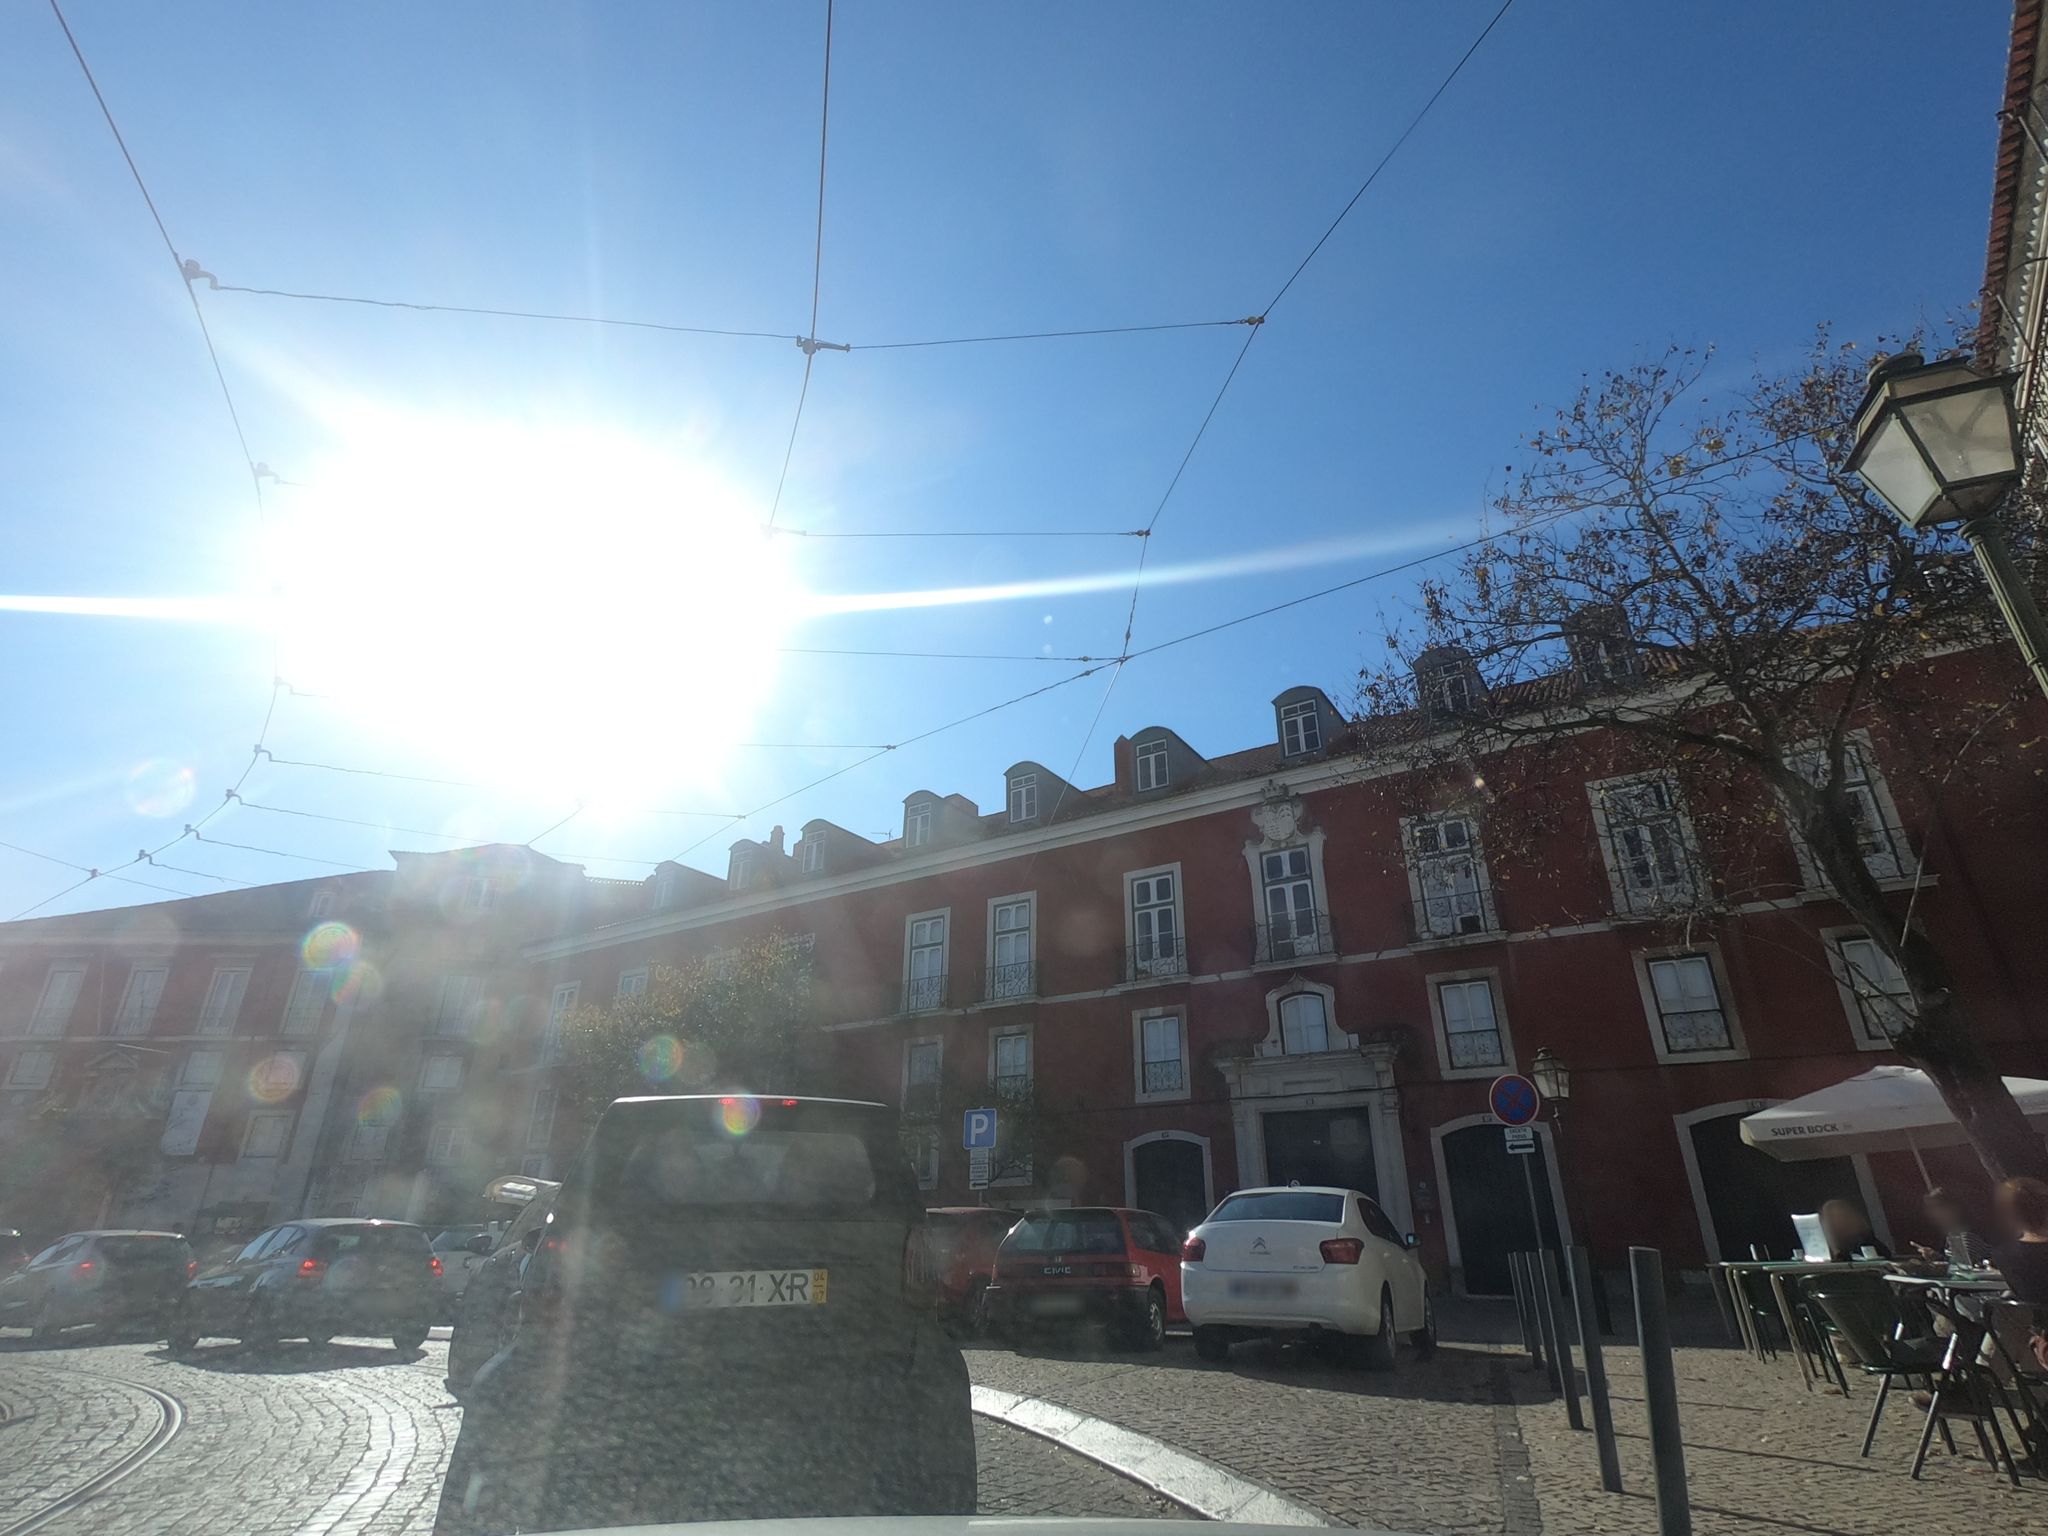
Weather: clear
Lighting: day
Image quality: good
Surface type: driving surface
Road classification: footway, steps, pedestrian, residential
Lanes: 2
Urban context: urban centre
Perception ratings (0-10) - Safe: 1, Lively: 3.8, Beautiful: 4.49, Boring: 7.96, Depressing: 5.79, Wealthy: 8.08